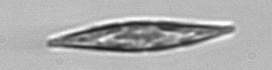
Label: Pleurosigma